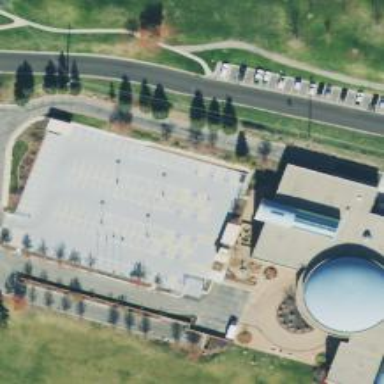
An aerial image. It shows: Parking space is available.